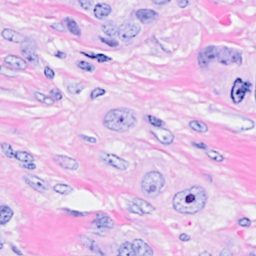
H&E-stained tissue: Breast